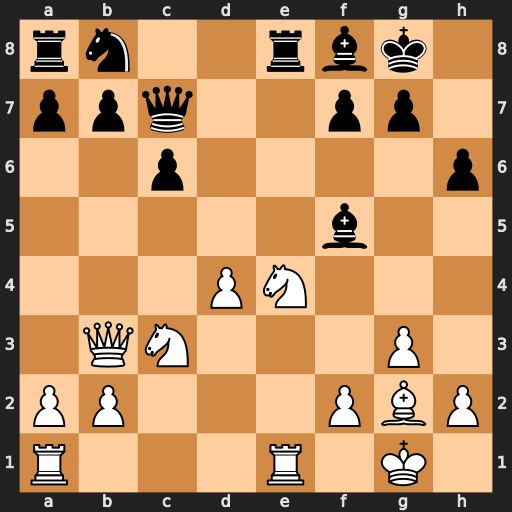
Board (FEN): rn2rbk1/ppq2pp1/2p4p/5b2/3PN3/1QN3P1/PP3PBP/R3R1K1
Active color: w
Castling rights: -
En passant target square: -
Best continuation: Nf6+ gxf6 Rxe8